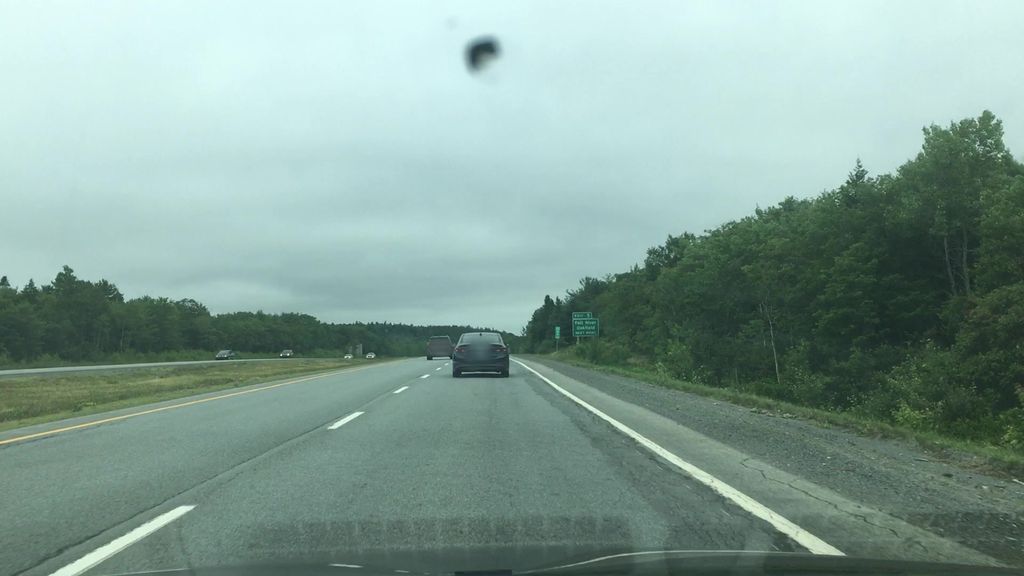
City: halifax